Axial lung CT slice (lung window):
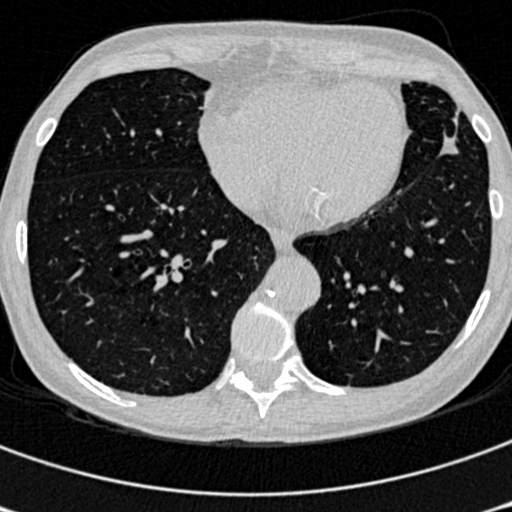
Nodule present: no